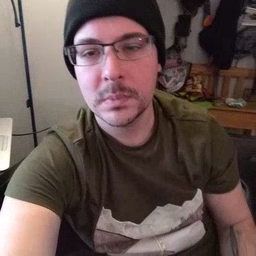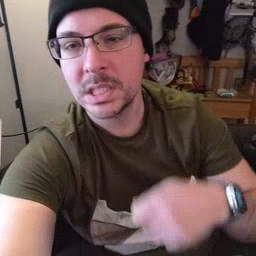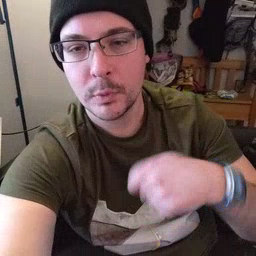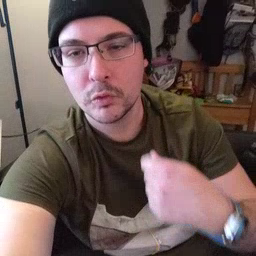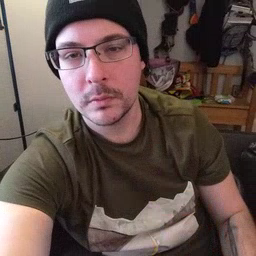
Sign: zipper